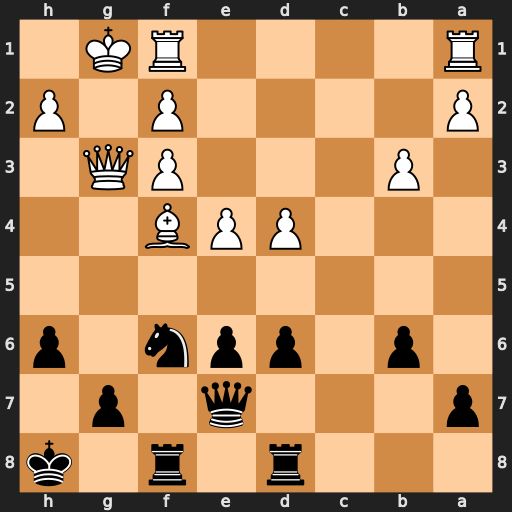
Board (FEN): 3r1r1k/p3q1p1/1p1ppn1p/8/3PPB2/1P3PQ1/P4P1P/R4RK1
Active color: b
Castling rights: -
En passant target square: -
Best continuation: Nh5 Bd2 Nxg3